Current action and preconditions to check: path_clear

Your task: For each precondition in the list above, predict whether it will hold at this action.

Consider the current scene as observed from the mobile robot's camera, and analyze the predicted future states of all dynamic agents (e.g., people, animals, vehicles, or any moving entities) within the NEXT SECOND.

IMPORTANT: Only answer "very likely" if you are absolutely certain—based on strong, clear evidence—that a dynamic agent will violate the precondition in the predicted future state. Do NOT answer "very likely" for unlikely, ambiguous, or low-probability risks.

Ask yourself for each precondition: Is there a high probability, with clear and convincing evidence, that the predicted future states of any dynamic agent will interfere with the predicted future state of the currently executing action within the NEXT SECOND, causing that precondition to fail?

Assess the risk level based on these predictions. Use "likely" or "very likely" if motions create a clear risk of interference.

Use "neutral" or "improbable" if agents are nearby but their predicted paths are clearly diverging or non-conflicting.

Failure Risk Categories: "very improbable", "improbable", "neutral", "likely", "very likely"

Answer Format: Output ONLY the probability_of_failure value from these categories: "very improbable", "improbable", "neutral", "likely", "very likely"

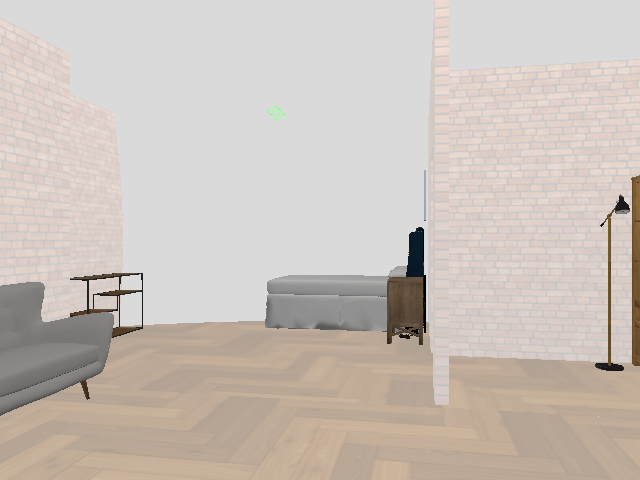

Answer: very improbable